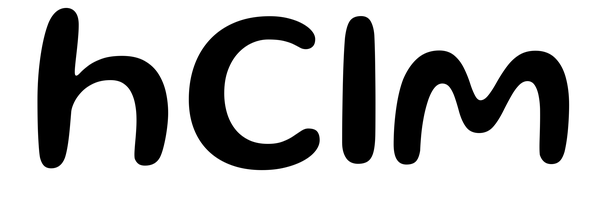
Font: Gluten_Regular